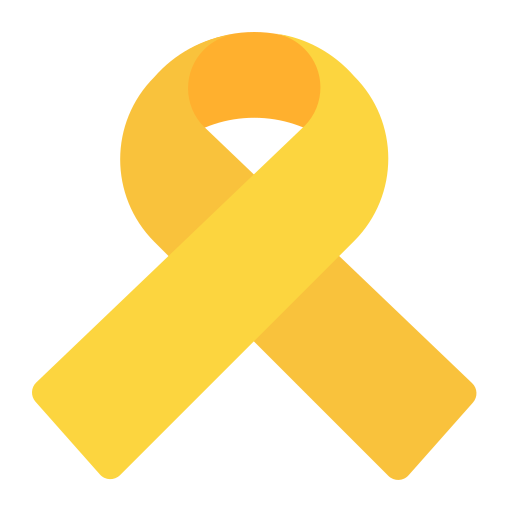
reminder ribbon flat